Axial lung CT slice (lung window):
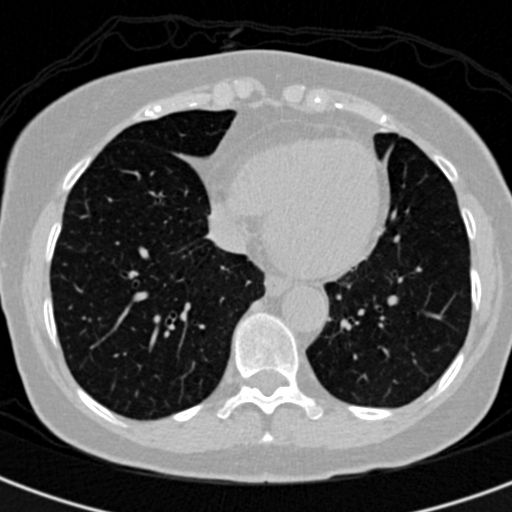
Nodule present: no